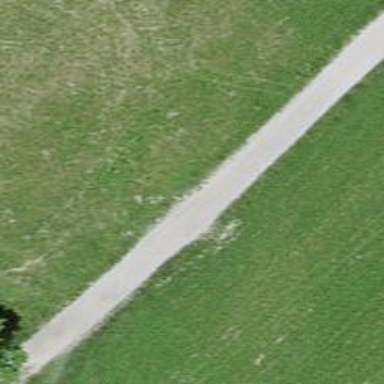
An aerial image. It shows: Unpaved track road with grade3 tracktype.